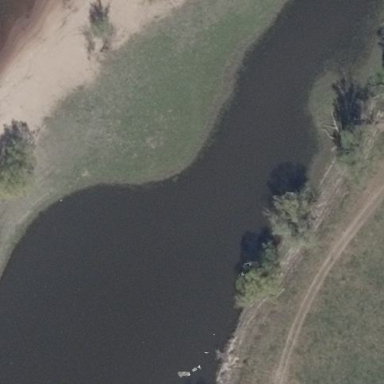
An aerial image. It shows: Oxbow water feature in natural setting.